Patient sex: M
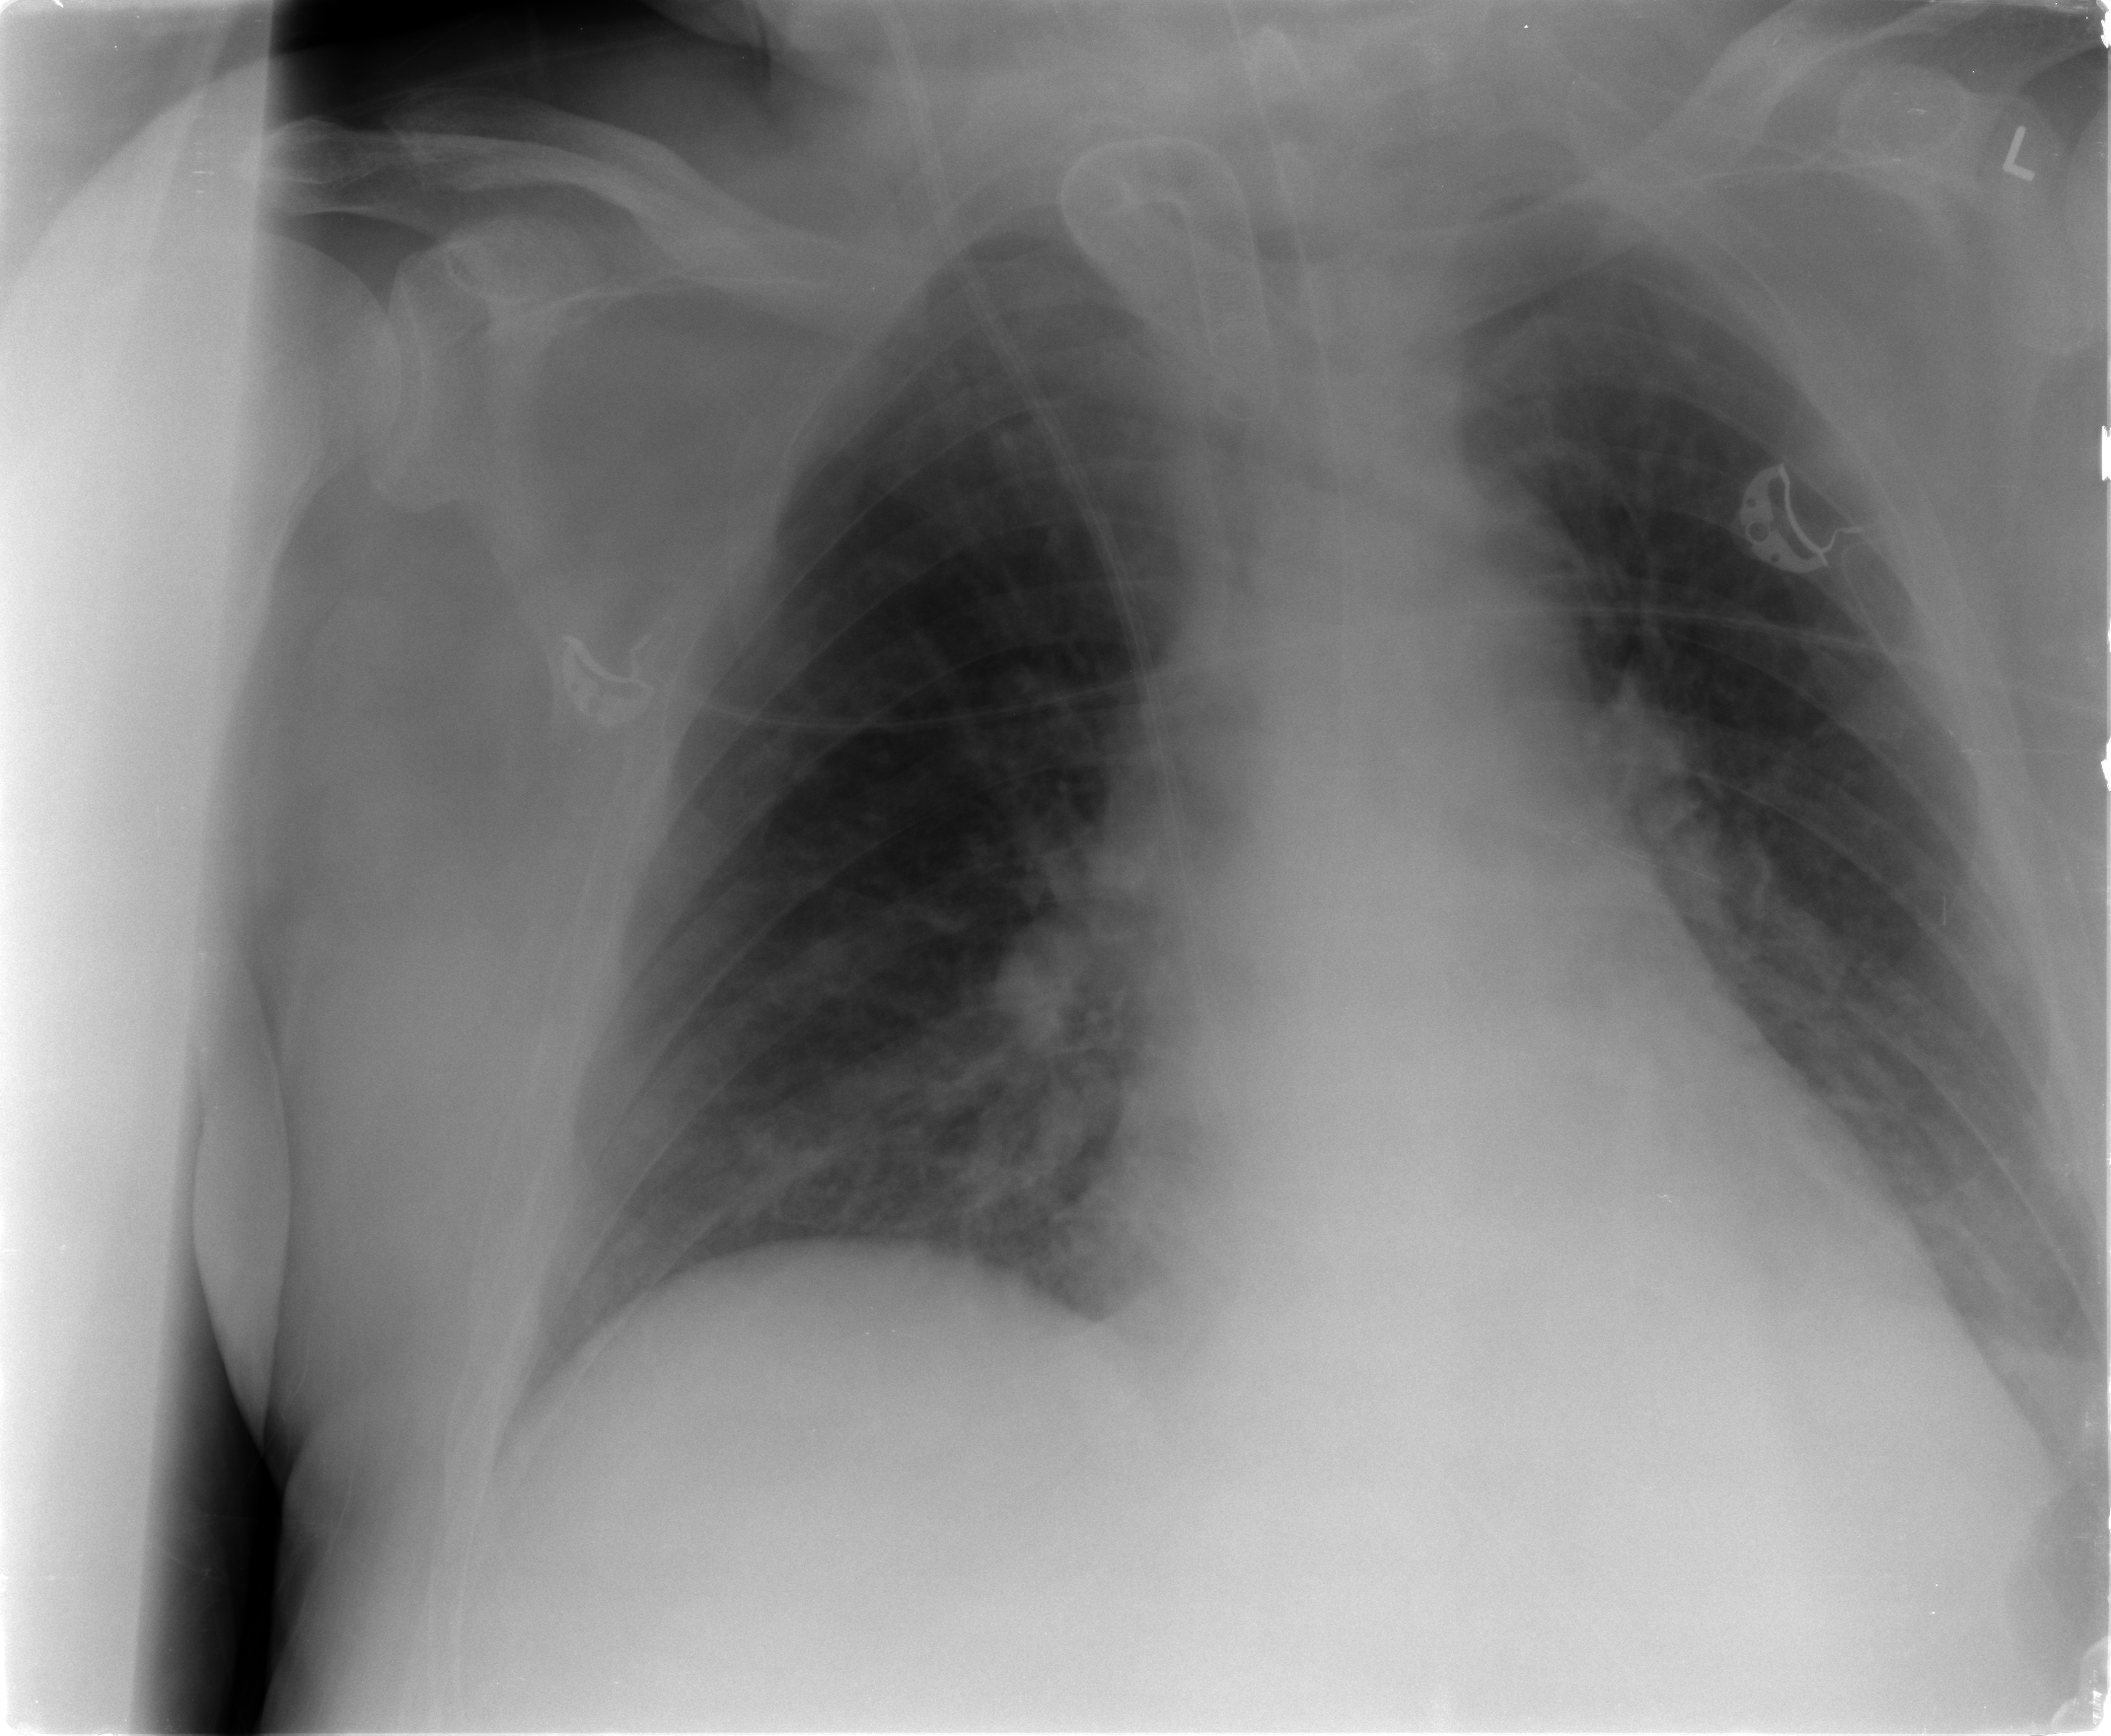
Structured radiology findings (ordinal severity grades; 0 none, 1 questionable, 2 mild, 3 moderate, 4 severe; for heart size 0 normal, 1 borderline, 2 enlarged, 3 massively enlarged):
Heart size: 2
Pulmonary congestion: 2
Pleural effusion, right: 0
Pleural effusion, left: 0
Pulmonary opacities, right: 2
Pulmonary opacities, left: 1
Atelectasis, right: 2
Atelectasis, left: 2